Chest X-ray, AP view. Patient: 48 years old, sex M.
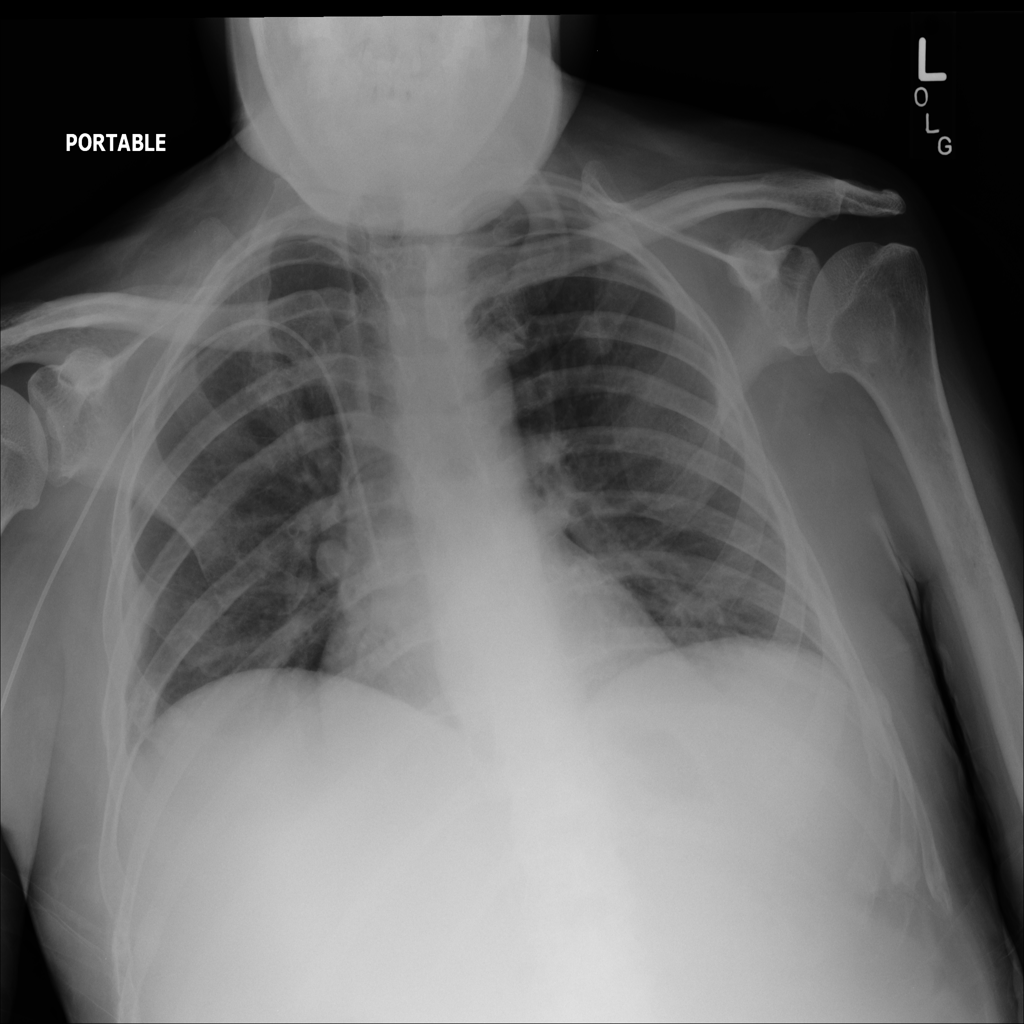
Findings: Atelectasis, Infiltration, Mass